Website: macys
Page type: cart
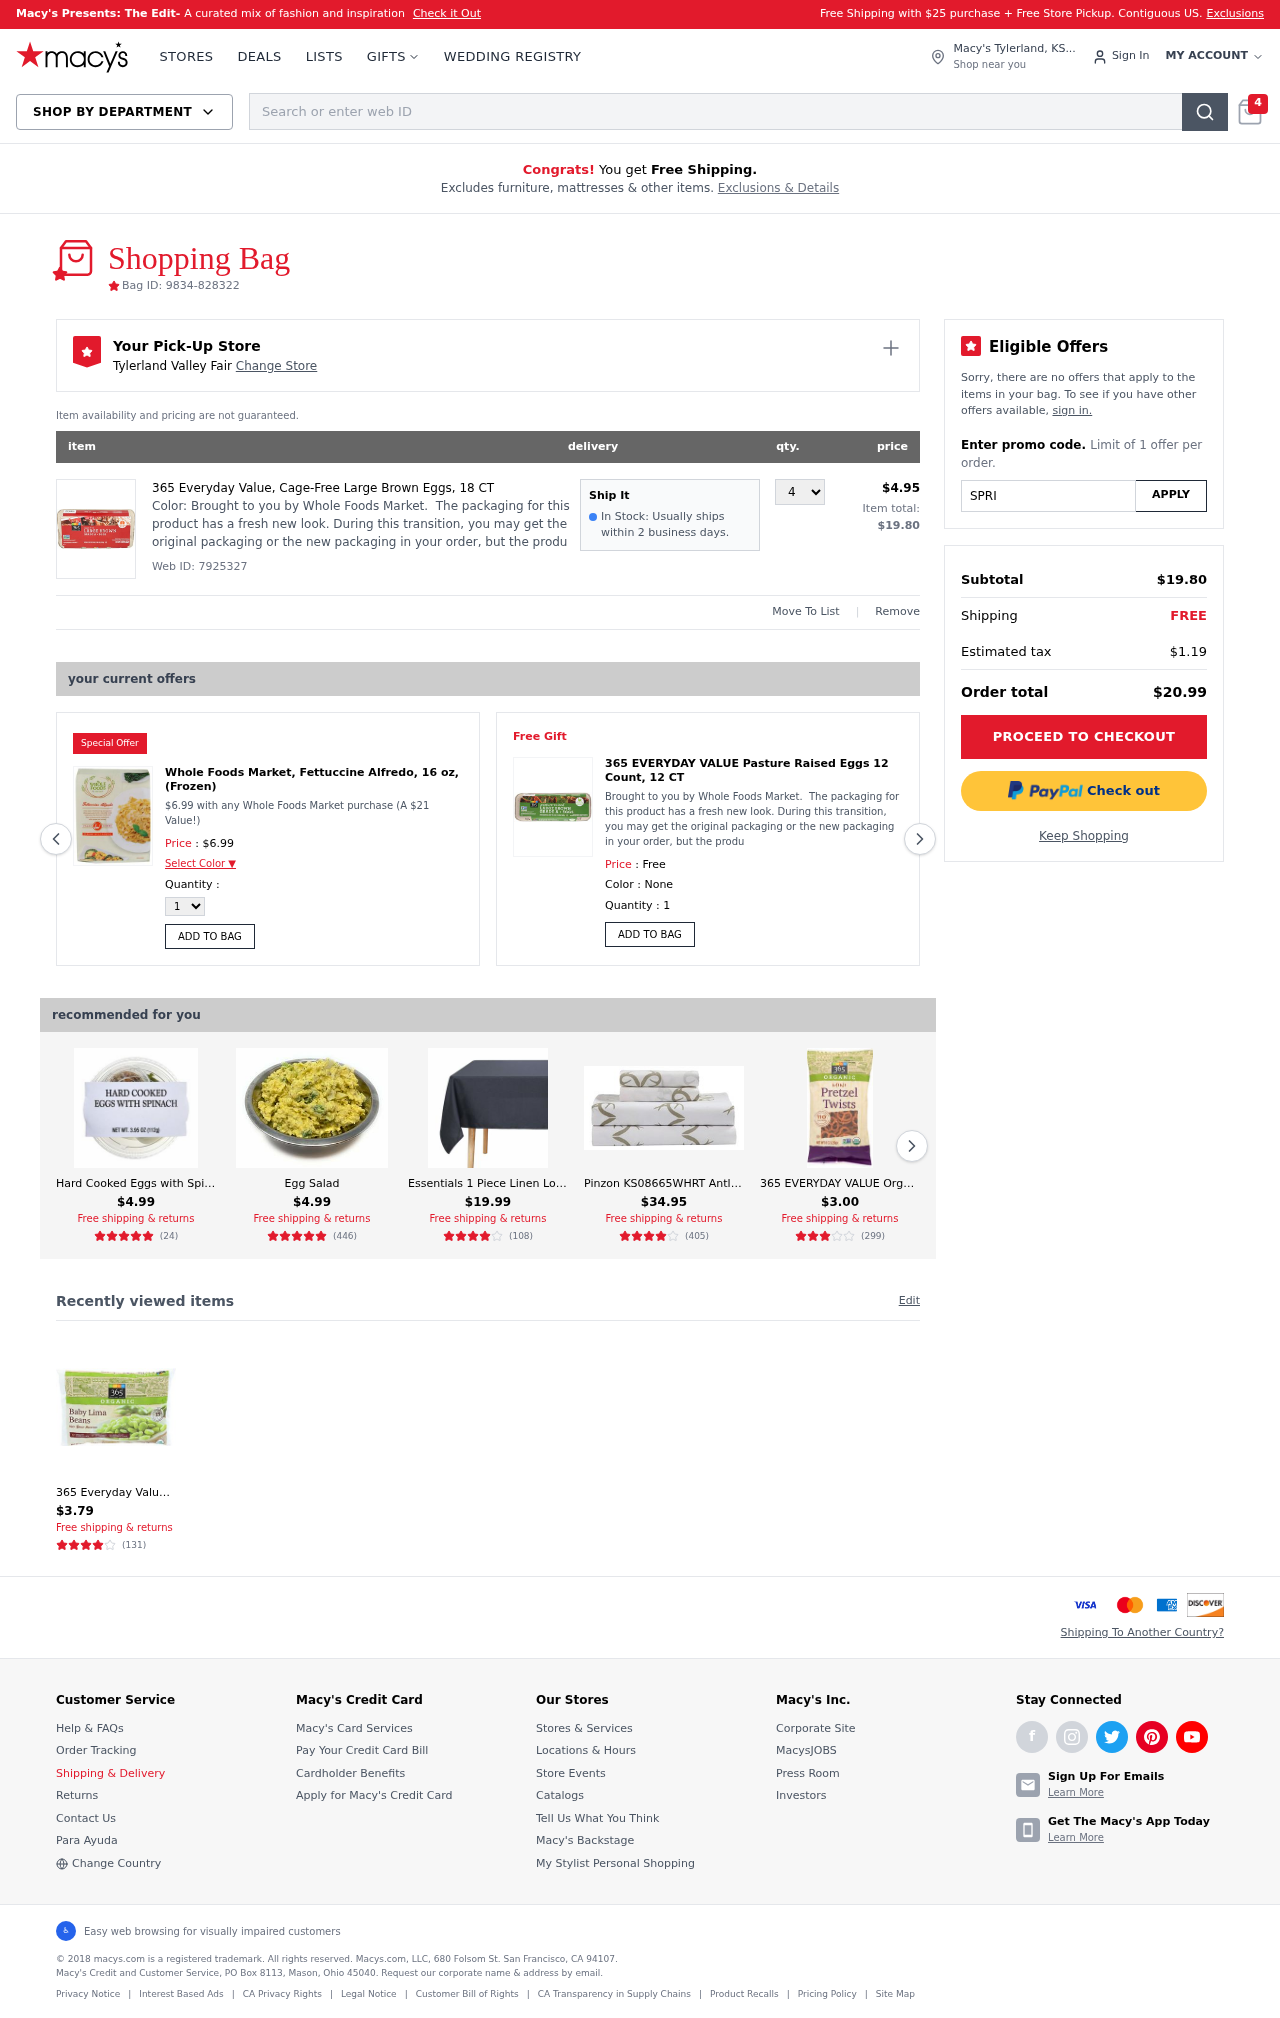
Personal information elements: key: PII_CITY
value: Tylerland Valley Fair Change Store
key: PII_CITY_STATE
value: Tylerland, KS
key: PII_PROMO_CODE
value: SPRING55
Product elements: key: PRODUCT1_DESC
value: Brought to you by Whole Foods Market.  The packaging for this product has a fresh new look. During this transition, you may get the original packaging or the new packaging in your order, but the produ
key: PRODUCT1_NAME
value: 365 Everyday Value, Cage-Free Large Brown Eggs, 18 CT
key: PRODUCT1_PRICE
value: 4.95
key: PRODUCT1_QUANTITY
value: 4
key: PRODUCT2_NAME
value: Whole Foods Market, Fettuccine Alfredo, 16 oz, (Frozen)
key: PRODUCT2_PRICE
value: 6.99
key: PRODUCT3_DESC
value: Brought to you by Whole Foods Market.  The packaging for this product has a fresh new look. During this transition, you may get the original packaging or the new packaging in your order, but the produ
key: PRODUCT3_NAME
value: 365 EVERYDAY VALUE Pasture Raised Eggs 12 Count, 12 CT
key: PRODUCT4_NAME
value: Hard Cooked Eggs with Spinach, 3.95oz
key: PRODUCT4_NUM_RATINGS
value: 24
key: PRODUCT4_PRICE
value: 4.99
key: PRODUCT4_RATING
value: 4.8
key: PRODUCT5_NAME
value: Egg Salad
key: PRODUCT5_NUM_RATINGS
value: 446
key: PRODUCT5_PRICE
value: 4.99
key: PRODUCT5_RATING
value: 4.7
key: PRODUCT6_NAME
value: Essentials 1 Piece Linen Look Tablecloth
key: PRODUCT6_NUM_RATINGS
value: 108
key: PRODUCT6_PRICE
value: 19.99
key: PRODUCT6_RATING
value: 3.8
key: PRODUCT7_NAME
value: Pinzon KS08665WHRT Antler Print Sheet Set, White
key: PRODUCT7_NUM_RATINGS
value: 405
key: PRODUCT7_PRICE
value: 34.95
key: PRODUCT7_RATING
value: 4.4
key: PRODUCT8_NAME
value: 365 EVERYDAY VALUE Organic Mini Pretzel Twists, 8 OZ
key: PRODUCT8_NUM_RATINGS
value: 299
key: PRODUCT8_PRICE
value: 3
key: PRODUCT8_RATING
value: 3.3
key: PRODUCT9_NAME
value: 365 Everyday Value, Organic Baby Lima Beans, No Salt Added, 16 oz, (Frozen) Casepack
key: PRODUCT9_NUM_RATINGS
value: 131
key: PRODUCT9_PRICE
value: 3.79
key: PRODUCT9_RATING
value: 3.7
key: PRODUCT2_DESC
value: $6.99 with any Whole Foods Market purchase (A $21 Value!)
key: PRODUCT1_WEB_ID
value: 7925327
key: PRODUCT1_TOTAL
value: $19.80
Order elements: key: ORDER_NUM_ITEMS
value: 4
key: ORDER_ID
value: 9834-828322
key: ORDER_SUBTOTAL
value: $19.80
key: ORDER_TAX
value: $1.19
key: ORDER_TOTAL
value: $20.99
Search elements: key: HEADER_SEARCH
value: Search or enter web ID